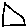
Label: triangle